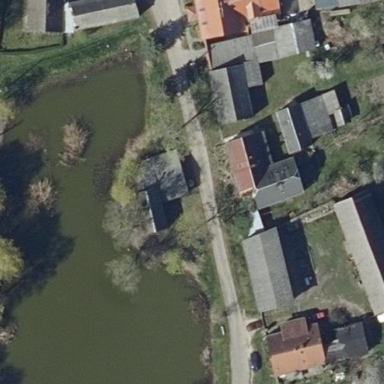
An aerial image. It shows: Pond surrounded by natural water.